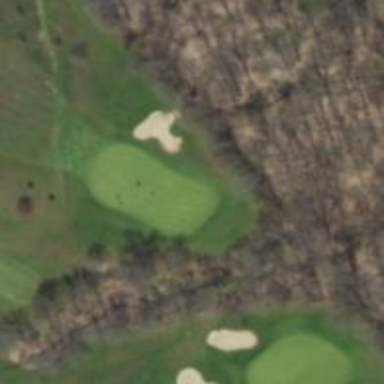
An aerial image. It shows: View of golf hole.